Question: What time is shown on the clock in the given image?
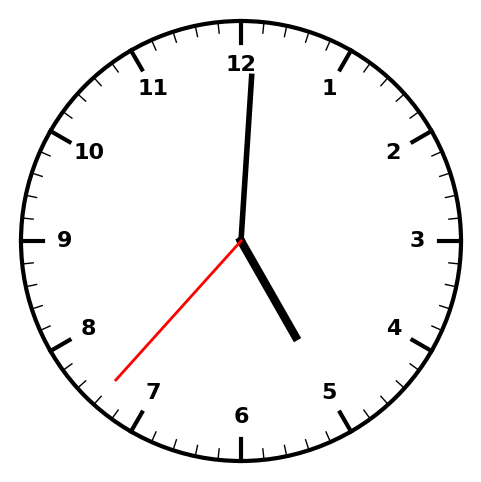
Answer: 05:00:37